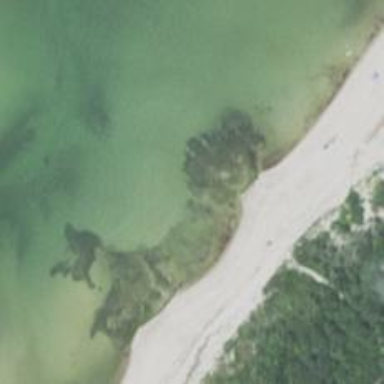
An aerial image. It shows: Sandy beach with natural surface.